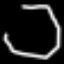
Label: octagon